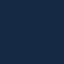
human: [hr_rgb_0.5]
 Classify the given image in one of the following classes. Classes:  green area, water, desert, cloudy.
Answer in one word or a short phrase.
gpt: water